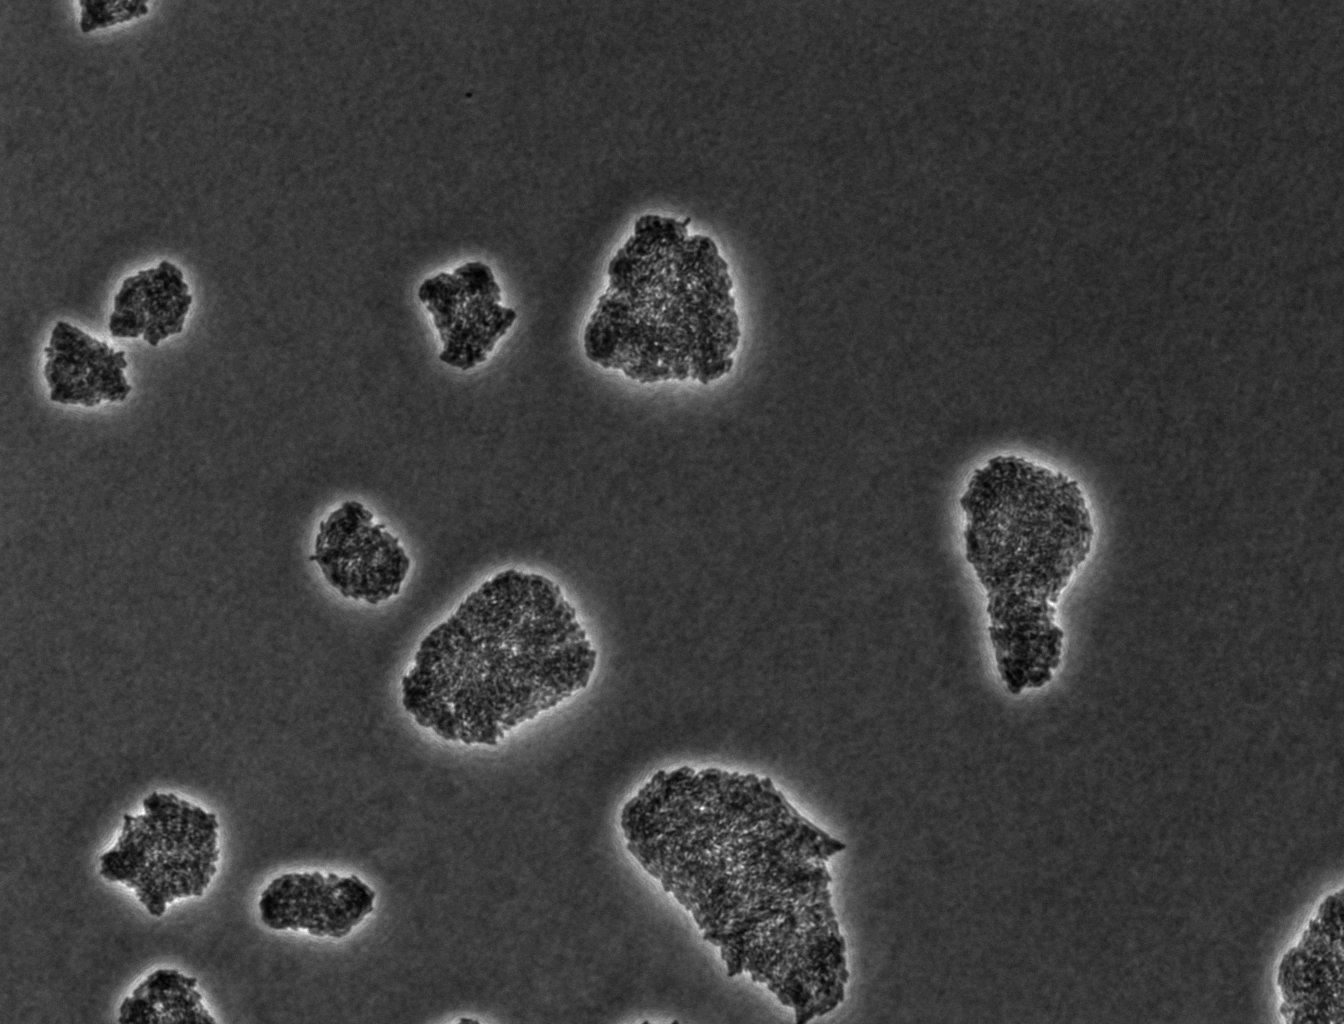
Phase contrast microscopy, 20x objective, 5 h incubation